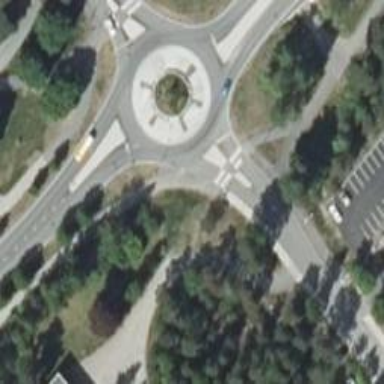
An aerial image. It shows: Secondary road with asphalt surface leading to roundabout.